Interaction volume radius: 10 \u00c5
Interaction volume height: 10 \u00c5
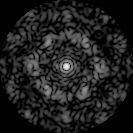
Disorder parameter: 0.6794